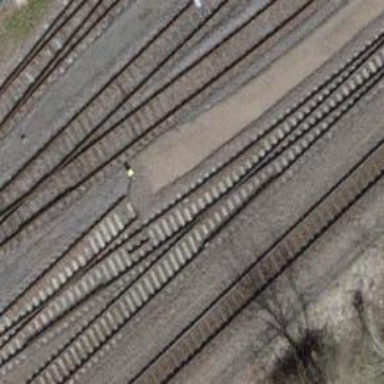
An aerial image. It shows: Siding railway track with one rail.